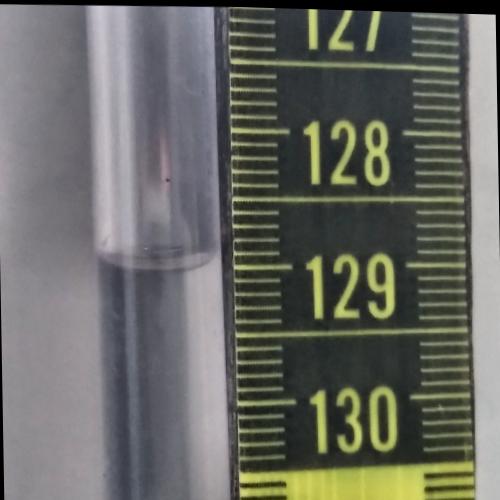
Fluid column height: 129.0 cm